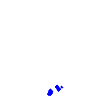
Particle: proton